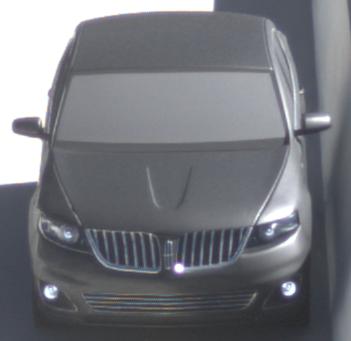
Make: Lincoln
Model: MKS
Detailed model: -
Model produced from: 2008
Model produced until: 2011
Doors: 4
Color: gray
Road condition: dry road
Daytime: midday
Contrast: high contrast